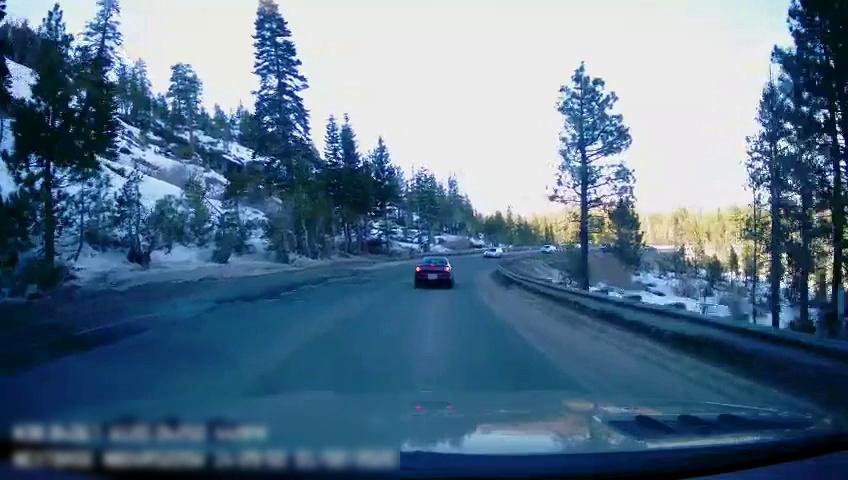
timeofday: Day
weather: Sunny
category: Drivable Space
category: Vehicles | SUV
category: Vehicles | SUV
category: Vehicles | Car
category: Lanes | Opposite Lane
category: Lanes | Current Lane